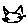
Label: cat